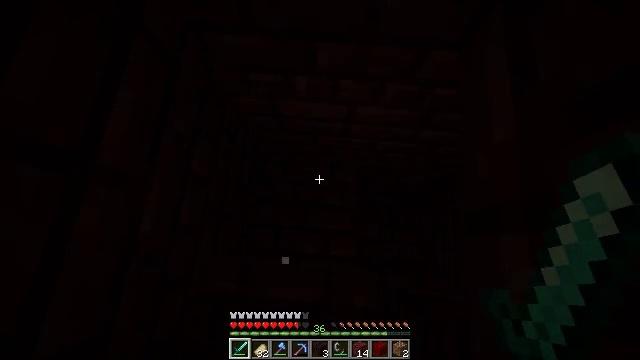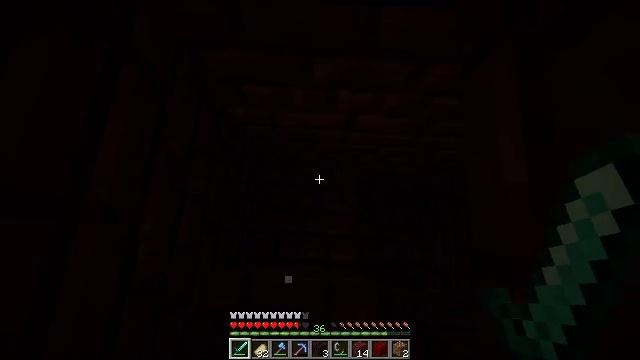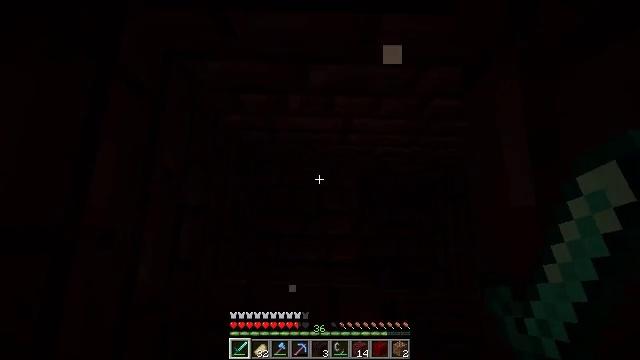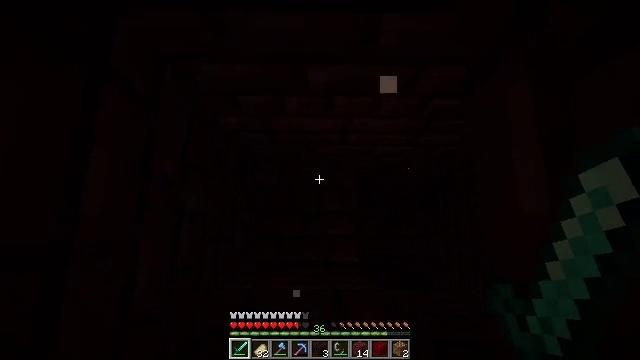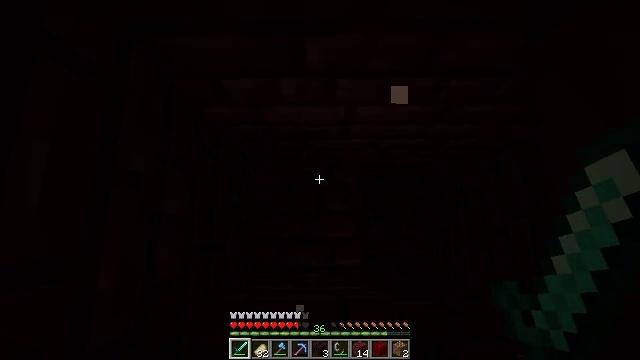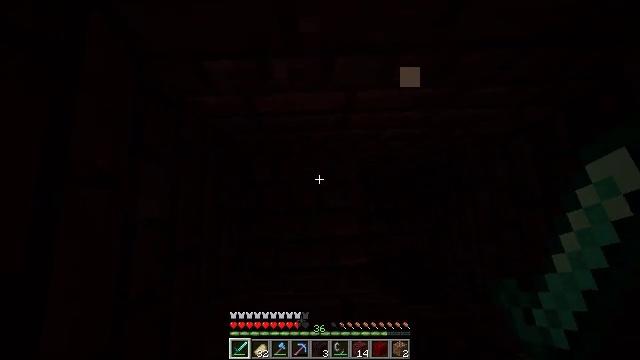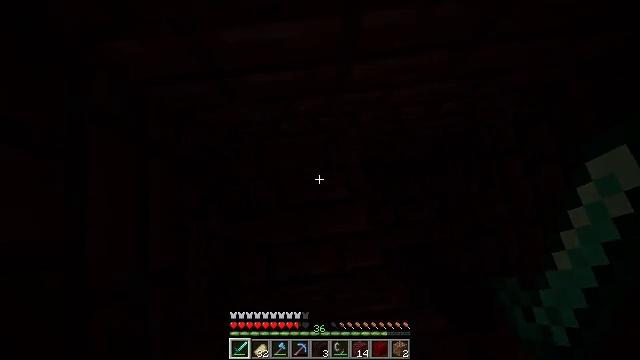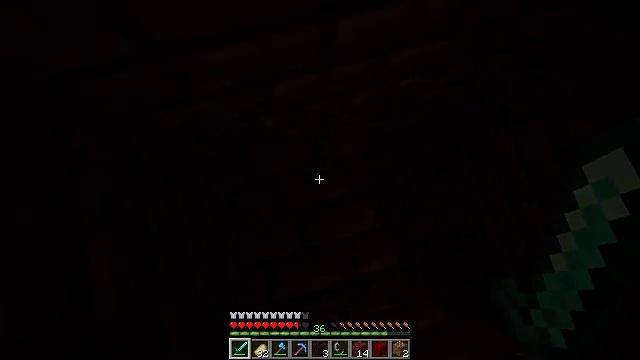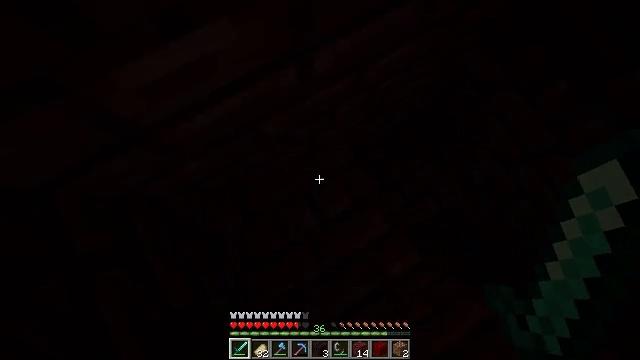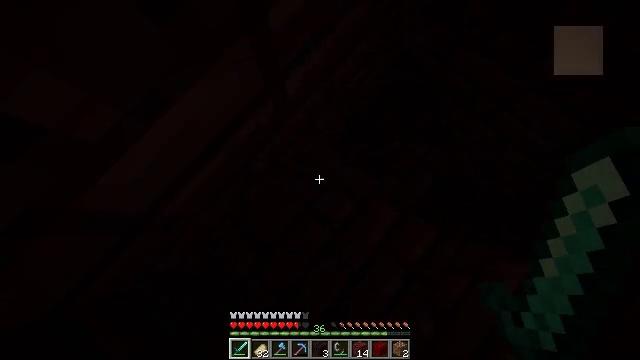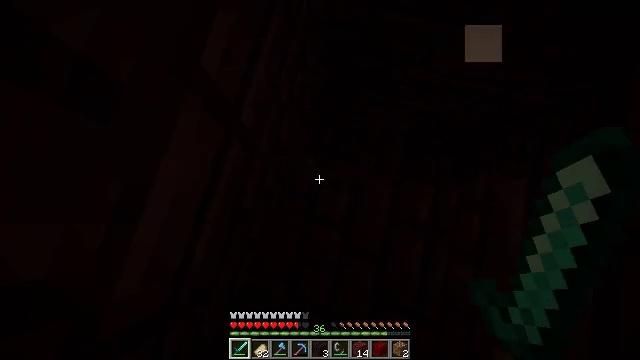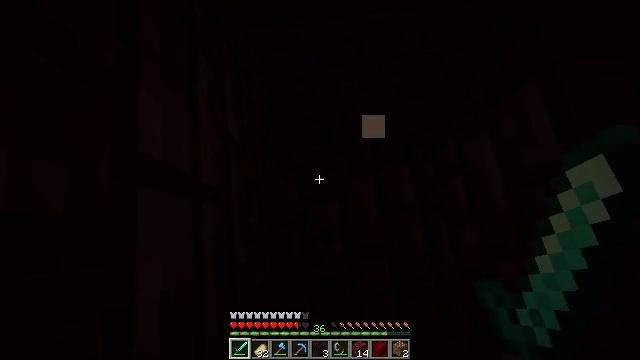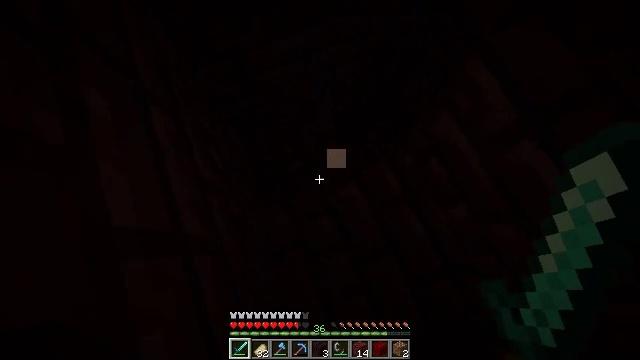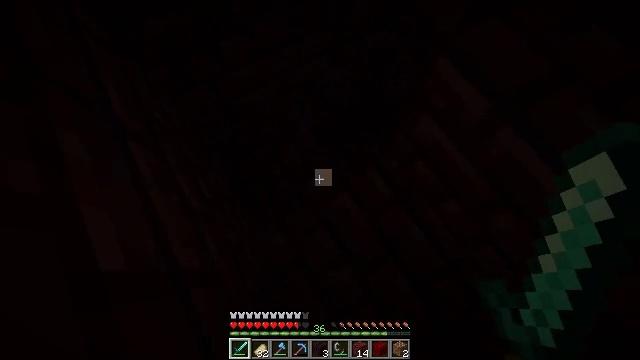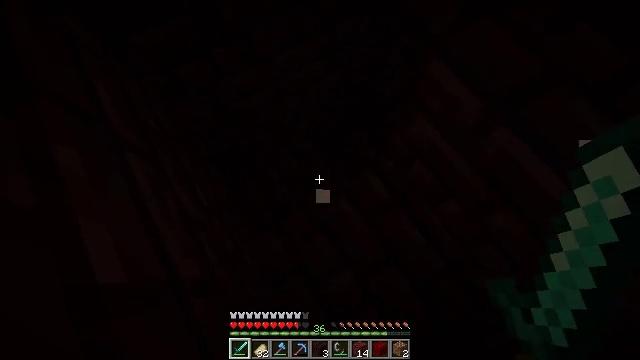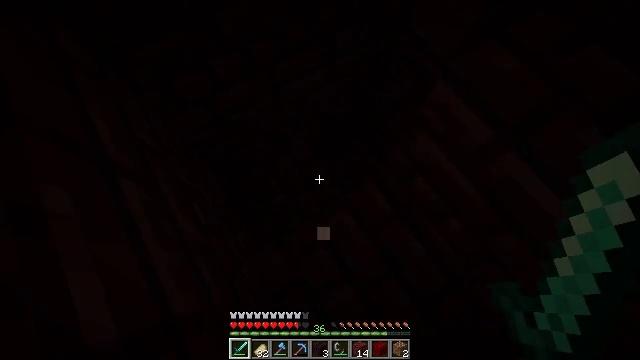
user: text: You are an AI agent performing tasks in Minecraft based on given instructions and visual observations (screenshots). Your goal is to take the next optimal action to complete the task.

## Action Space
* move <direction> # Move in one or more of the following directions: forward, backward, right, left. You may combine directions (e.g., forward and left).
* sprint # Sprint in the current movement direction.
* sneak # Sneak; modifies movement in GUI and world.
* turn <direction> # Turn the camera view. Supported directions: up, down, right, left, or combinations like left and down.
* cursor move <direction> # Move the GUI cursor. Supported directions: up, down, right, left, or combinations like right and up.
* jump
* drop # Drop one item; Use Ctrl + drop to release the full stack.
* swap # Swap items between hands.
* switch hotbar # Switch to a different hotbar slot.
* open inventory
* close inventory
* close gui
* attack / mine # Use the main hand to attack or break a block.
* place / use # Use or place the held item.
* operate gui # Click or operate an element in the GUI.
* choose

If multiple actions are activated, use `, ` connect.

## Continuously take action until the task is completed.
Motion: motion action
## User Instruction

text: Create a brewing stand in the crafting table.
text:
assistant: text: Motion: turn right and down
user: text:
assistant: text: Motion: turn right and down
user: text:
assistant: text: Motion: turn right
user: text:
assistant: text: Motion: turn right
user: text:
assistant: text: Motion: turn right
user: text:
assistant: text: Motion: turn right
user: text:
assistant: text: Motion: move forward and move left, turn right
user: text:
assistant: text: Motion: move forward and move left, turn right
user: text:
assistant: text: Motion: move forward and move left, turn right
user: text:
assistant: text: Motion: move forward and move left, turn right
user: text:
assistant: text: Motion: turn right and up
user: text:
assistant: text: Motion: turn right and up
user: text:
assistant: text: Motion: turn right and up
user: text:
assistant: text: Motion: turn right
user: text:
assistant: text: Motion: move forward
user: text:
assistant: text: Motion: move forward and move left
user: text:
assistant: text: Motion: move forward and move left
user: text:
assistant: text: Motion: move forward and move left, turn right
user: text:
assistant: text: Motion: move forward and move left, turn right and down
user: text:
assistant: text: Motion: move forward and move left, turn right and down
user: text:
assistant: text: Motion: move forward and move left, turn right
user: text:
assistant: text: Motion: turn right and up
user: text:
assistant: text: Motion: turn right and up
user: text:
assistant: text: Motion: turn right and up
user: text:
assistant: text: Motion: turn right and up
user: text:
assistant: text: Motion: turn right
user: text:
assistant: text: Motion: no_op
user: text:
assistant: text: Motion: no_op
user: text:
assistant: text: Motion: move forward
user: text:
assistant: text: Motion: move forward and move left